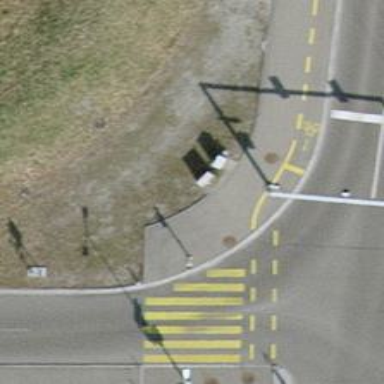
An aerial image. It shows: Kerb barrier.